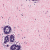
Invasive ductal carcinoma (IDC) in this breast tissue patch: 0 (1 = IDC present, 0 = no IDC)